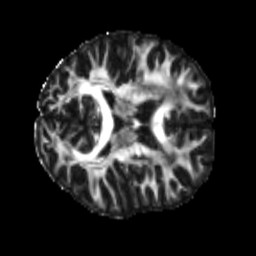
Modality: FA
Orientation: axial
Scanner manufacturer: siemens
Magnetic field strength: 3 T
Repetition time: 4 s
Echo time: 0.0594 s